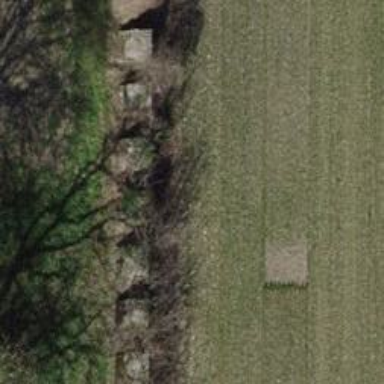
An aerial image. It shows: Block barrier.